Question: my name is Josh. I am trying to achieve the below layout in Android but I can't seem to split the inner layout to get the layout I want. Can someone help please.

This is what I have so far:
'''
<?xml version="1.0" encoding="utf-8"?>
<RelativeLayout xmlns:android="http://schemas.android.com/apk/res/android"
xmlns:app="http://schemas.android.com/apk/res-auto"
xmlns:tools="http://schemas.android.com/tools"
android:id="@+id/activity_main"
android:layout_width="match_parent"
android:layout_height="match_parent"
tools:context="com.example.firstapplication.myapplication.MainActivity">
<LinearLayout
android:orientation="vertical"
android:layout_width="match_parent"
android:layout_height="match_parent"
android:layout_alignParentTop="true"
android:layout_centerHorizontal="true">
<ImageView
android:layout_width="match_parent"
android:layout_height="wrap_content"
android:id="@+id/imageView" />
</LinearLayout>
<LinearLayout
android:orientation="vertical"
android:layout_width="match_parent"
android:layout_height="match_parent"
android:layout_alignParentTop="true"
android:layout_centerHorizontal="true">
<EditText
android:layout_width="match_parent"
android:layout_height="wrap_content"
android:inputType="textPersonName"
android:text="Name"
android:ems="10"
android:id="@+id/editText" />
</LinearLayout>
</RelativeLayout>
'''
The only problem I am having is, I can't figure out how to split the layout as shown in the picture.
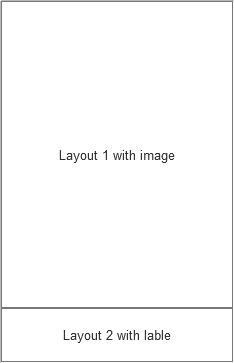
Answer: You can solve this multiple ways. I don't know the requirement for your layout but you really don't need two 'LinearLayout' to solve this. However, with what you have currently all you have to do is give your first 'LinearLayout' an id, and set the height to 'wrap_content' like so:
'''
<LinearLayout
android:id="@+id/LL1"
android:orientation="vertical"
android:layout_width="match_parent"
android:layout_height="wrap_content"
android:layout_alignParentTop="true"
android:layout_centerHorizontal="true">
'''
then in your second layout set the positioning to be below your first one, set the height to 'wrap_content' and remove 'layout_alignParentTop' otherwise your second layout will overlap to your first. So you have something like this for the second:
'''
<LinearLayout
android:layout_below="@id/LL1"
android:orientation="vertical"
android:layout_width="match_parent"
android:layout_height="wrap_content"
android:layout_centerHorizontal="true">
'''
This will put the second layout underneath the first, but the sizing will vary unless the first layout is always a constant height.
If you know you always want a 70:30 ratio regardless of the first layout height, you can use 'layout_weights' instead. I can add that in if that's what you're looking for instead.
To have a constant ratio, change your root layout to be 'LinearLayout' instead of 'RelativeLayout' then set the orientation to be vertical and a 'weightSum' to 1.
Then set your first 'LinearLayout' to be a 'layout_weight' of 0.7 and your second 'LinearLayout' to be a 'layout_weight' of 0.3. Like this:
'''
<LinearLayout xmlns:android="http://schemas.android.com/apk/res/android"
android:id="@+id/activity_main"
android:layout_width="match_parent"
android:layout_height="match_parent"
android:weightSum="1"
android:orientation="vertical">
<LinearLayout
android:id="@+id/LL1"
android:orientation="vertical"
android:layout_width="match_parent"
android:layout_height="0dp"
android:layout_weight="0.7"></LinearLayout>
<LinearLayout
android:orientation="vertical"
android:layout_width="match_parent"
android:layout_height="0dp"
android:layout_weight="0.3"></LinearLayout>
</LinearLayout>
'''